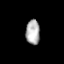
Tissue: prostate
Cell type: Fibroblasts
Senescence score: 0.7613
Nuclear area (px): 343
Mean DAPI intensity: 173.708